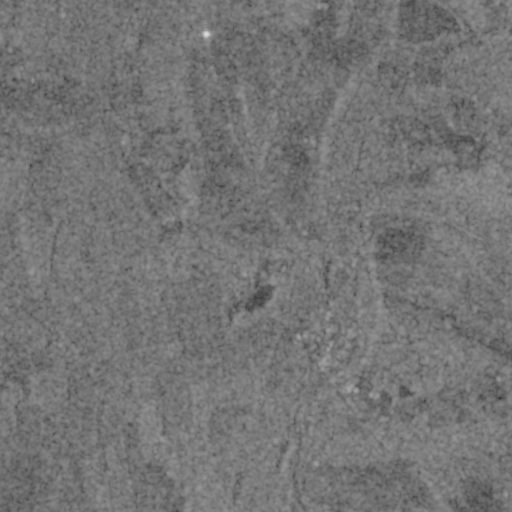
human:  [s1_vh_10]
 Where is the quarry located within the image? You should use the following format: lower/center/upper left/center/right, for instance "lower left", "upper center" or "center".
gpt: The quarry is located in the center of the image.
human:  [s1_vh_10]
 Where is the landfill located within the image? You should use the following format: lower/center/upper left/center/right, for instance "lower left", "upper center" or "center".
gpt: There is no landfill in the image.

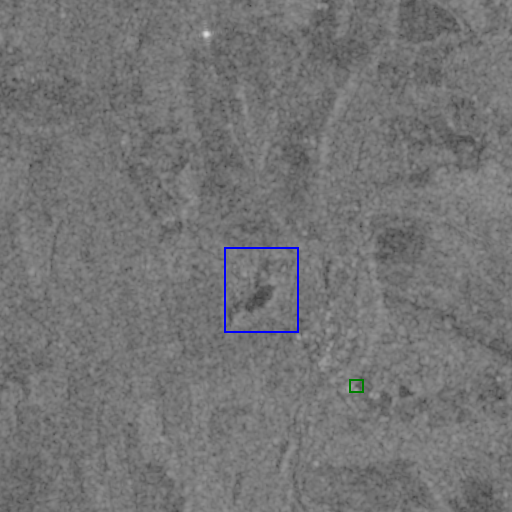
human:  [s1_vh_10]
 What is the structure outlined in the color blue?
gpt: The structure outlined in blue is a quarry.
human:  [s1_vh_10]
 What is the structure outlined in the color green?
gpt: The structure outlined in green is a building.
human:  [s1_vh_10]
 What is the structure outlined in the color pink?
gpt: There is no pink outline.